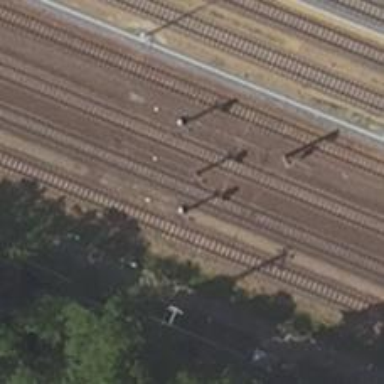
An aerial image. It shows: Railway signal.